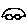
Label: car